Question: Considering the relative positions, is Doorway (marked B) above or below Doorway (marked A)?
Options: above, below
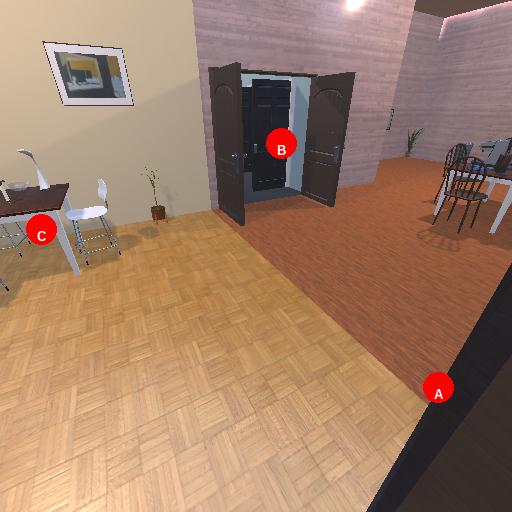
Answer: above